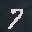
Label: 7